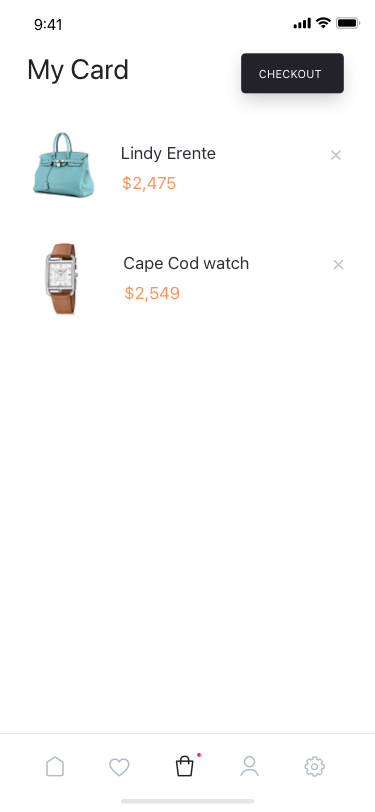
Text in this UI design:
Cape Cod watch
$2,549
CHECKOUT
My Card
Lindy Erente
$2,475